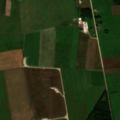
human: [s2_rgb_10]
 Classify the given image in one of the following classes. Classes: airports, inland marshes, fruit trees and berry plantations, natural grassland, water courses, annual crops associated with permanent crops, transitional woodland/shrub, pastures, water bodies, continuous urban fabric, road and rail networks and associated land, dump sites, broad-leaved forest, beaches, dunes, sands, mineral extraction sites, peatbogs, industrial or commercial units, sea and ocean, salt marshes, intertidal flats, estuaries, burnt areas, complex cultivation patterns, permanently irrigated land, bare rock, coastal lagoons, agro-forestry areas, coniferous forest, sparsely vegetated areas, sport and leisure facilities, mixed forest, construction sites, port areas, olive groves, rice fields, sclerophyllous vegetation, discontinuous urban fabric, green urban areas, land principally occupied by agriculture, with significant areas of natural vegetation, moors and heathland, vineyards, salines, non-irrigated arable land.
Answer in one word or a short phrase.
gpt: non-irrigated arable land, complex cultivation patterns, transitional woodland/shrub